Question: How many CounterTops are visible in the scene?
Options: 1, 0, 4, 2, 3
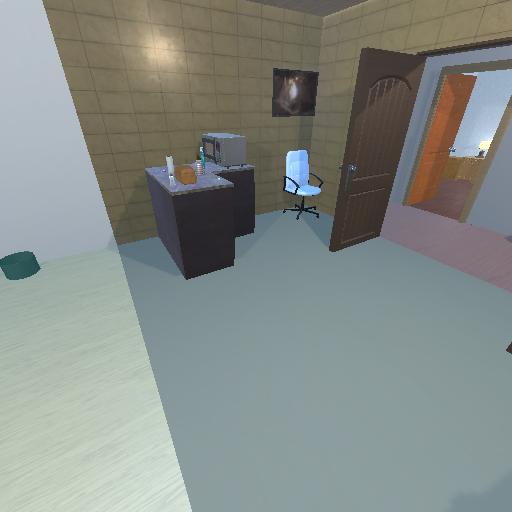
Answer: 1